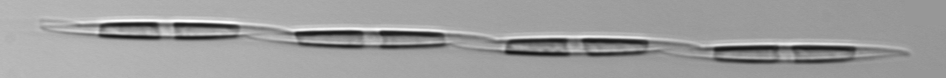
Label: Pseudo-nitzschia